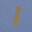
Label: 1